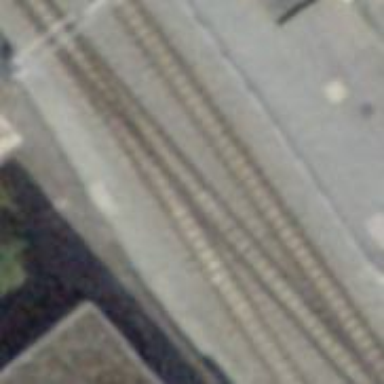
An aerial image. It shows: Narrow gauge railway with electrified contact lines.